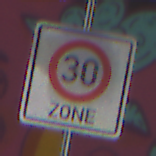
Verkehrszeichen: BeginnZone30
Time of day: Midday
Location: Roofed (Special)
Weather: Overcast
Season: NotSpecified
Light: Natural